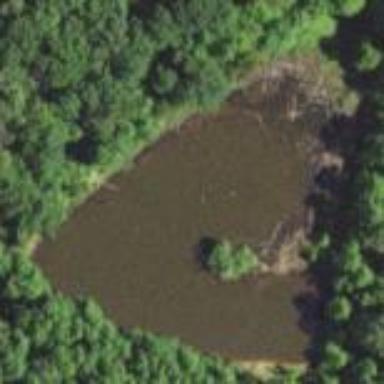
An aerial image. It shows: Pond with natural water.